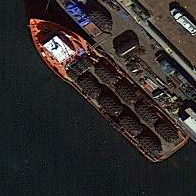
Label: civil